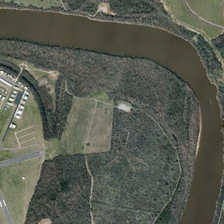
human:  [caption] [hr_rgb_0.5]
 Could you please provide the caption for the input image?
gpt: many green plants and some buildings are in two sides of a curved river .

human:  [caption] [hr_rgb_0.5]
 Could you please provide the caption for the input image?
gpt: many green plants and some buildings are in two sides of a curved river .

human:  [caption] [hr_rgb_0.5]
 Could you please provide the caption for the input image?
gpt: many green plants and some buildings are in two sides of a curved river .

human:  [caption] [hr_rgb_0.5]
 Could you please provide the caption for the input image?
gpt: many green plants and some buildings are in two sides of a curved river .

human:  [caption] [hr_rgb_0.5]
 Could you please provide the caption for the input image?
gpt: many green plants and some buildings are in two sides of a curved river .